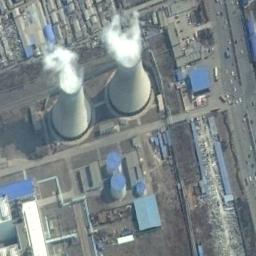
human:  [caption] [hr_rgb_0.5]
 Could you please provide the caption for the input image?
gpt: There are two identical thermal power stations in the middle of the lawn .

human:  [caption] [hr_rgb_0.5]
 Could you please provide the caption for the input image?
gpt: There are neatly planned factories and roads in the thermal power station, and two cooling towers are steaming .

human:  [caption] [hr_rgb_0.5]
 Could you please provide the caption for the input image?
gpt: Many buildings of different shapes and sizes are beside the thermal power station .

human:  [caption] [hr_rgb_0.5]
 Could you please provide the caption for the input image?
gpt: The thermal power station is next to some buildings with white mist above .

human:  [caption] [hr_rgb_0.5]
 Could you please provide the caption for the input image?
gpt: There are many buildings and two chimneys on the thermal power station .